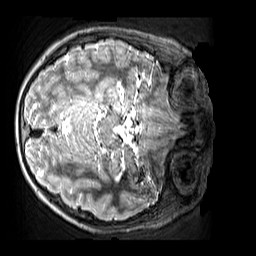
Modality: T2w
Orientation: axial
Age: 11
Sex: male
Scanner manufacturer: siemens
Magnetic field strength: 3 T
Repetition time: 3.2 s
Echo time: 0.408 s